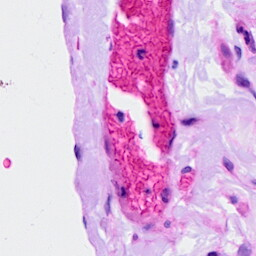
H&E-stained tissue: Ovarian